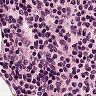
Metastatic tissue present: no